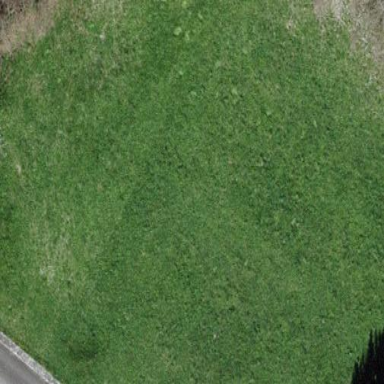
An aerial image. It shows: Beautiful meadow.